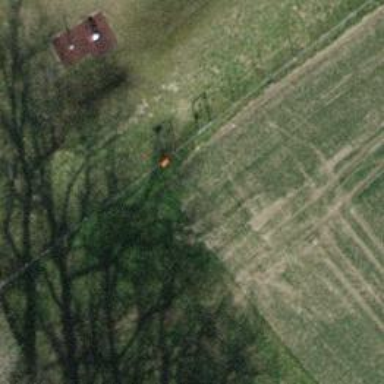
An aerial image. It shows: Pipeline marker.